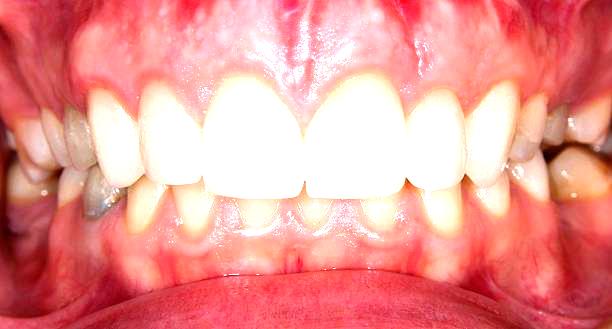
Condition: Gingivitis